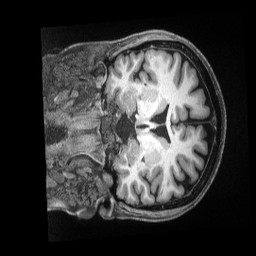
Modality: T1w
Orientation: coronal
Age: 48
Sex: female
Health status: ill
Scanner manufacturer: siemens
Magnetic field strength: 3 T
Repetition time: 2.5 s
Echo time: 0.00181 s